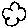
Label: cloud